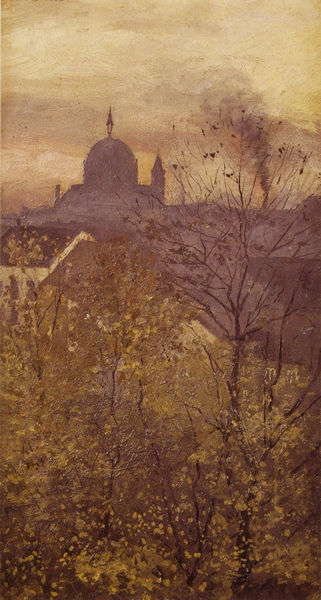
Titel: Blick auf die Dreifaltigkeitskirche
Künstler: Edvard Munch
Institution: (Privatsammlung)
Schlagwörter: baum, blau, blätter, dunkel, gemälde, himmel, laub, schatten, weiß, wolken, bäume, gelb, grün, impressionismus, kirchturm, ocker, stadt, äste, abend, ausschnitt, braun, fenster, grau, hell, licht, schwarz, blick, dach, gebäude, haus, wolke, beige, hochformat, öl, ast, dämmerung, horizont, häuser, morgen, sonnenaufgang, vögel, zweige, kirche, pastos, qualm, rauch, sonne, kamin, schornstein, turm, ansicht, dächer, giebel, violett, herbst, fabrik, silhouette, kuppel, romantik, ölgemälde, impressionistisch, menzel, frühling, umriss, stadtansicht, berlin, burg, moschee, türmchen, münchen, dom, kontur, kathedrale, rom, villa, residenz, morgenrot, fernsicht, wien, schemen, silhuette, pinakothek, minarett, stadtbild, synagoge, overbeck, stadtsilhouette, gewerbegebiet, konture, jimme, sihuette, wolken7